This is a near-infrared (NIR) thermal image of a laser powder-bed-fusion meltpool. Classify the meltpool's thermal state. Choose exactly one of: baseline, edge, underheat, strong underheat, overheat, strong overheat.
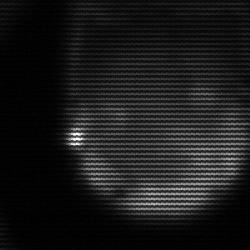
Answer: edge